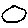
Label: circle